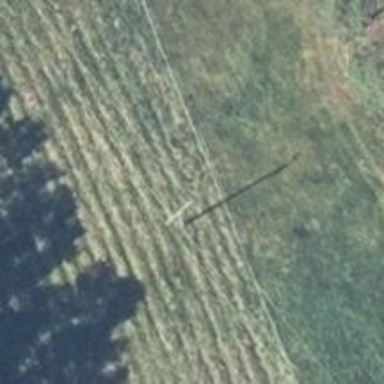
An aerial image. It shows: Minor power line with 3 cables.